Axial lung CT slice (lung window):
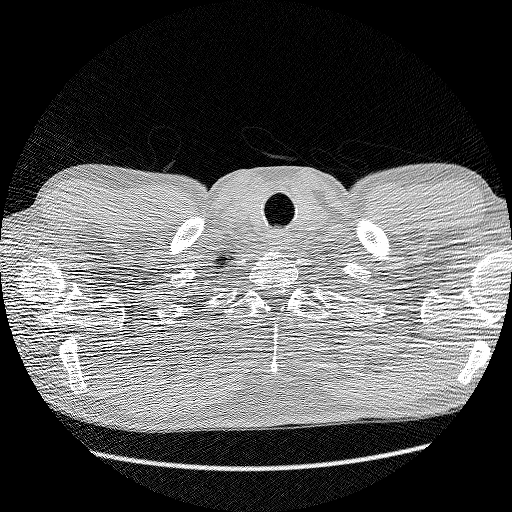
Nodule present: no